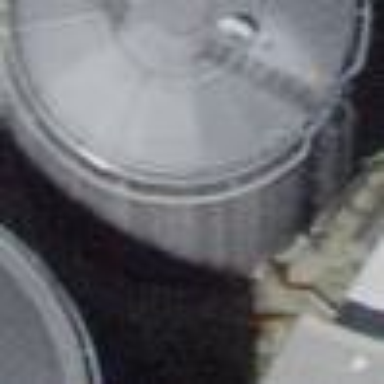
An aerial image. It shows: Storage tank with man-made structure.